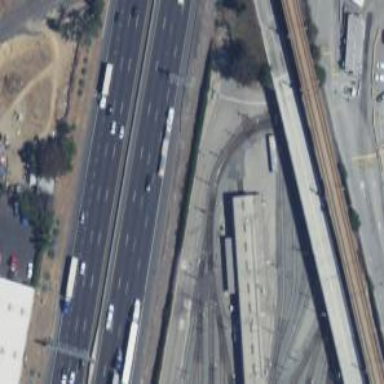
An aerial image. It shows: Light rail yard with electrified contact lines.